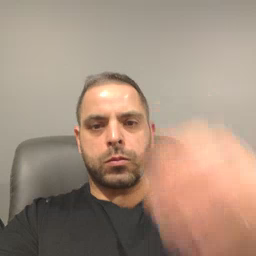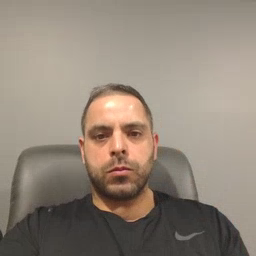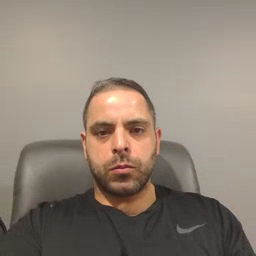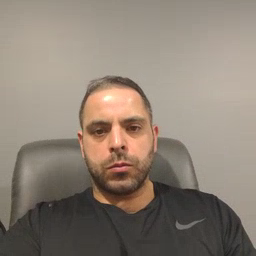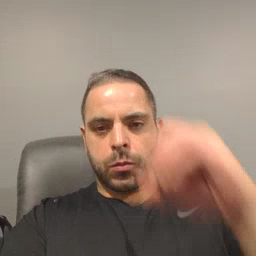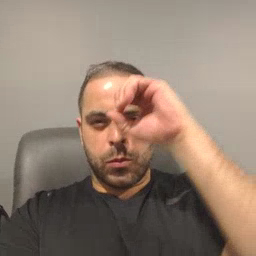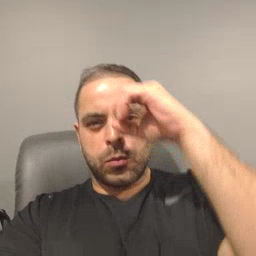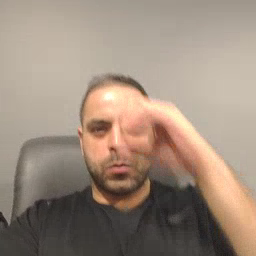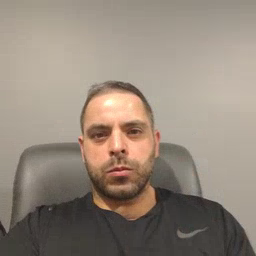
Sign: owl